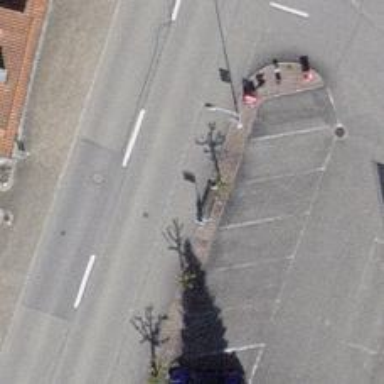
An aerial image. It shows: Bus stop with platform for public transport.